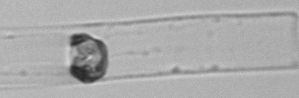
Label: Dactyliosolen_blavyanus